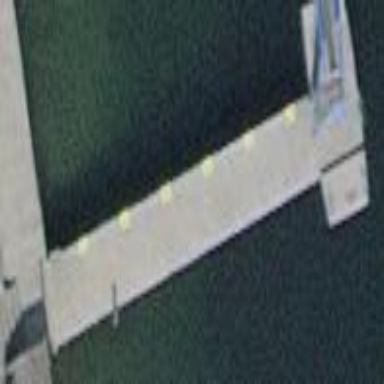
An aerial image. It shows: Man-made pier.